This plot shows a bearing's acceleration signal over time (raw waveform). Diagnose the bearing from this image, choosing from: normal, inner_race, outer_race, ball.
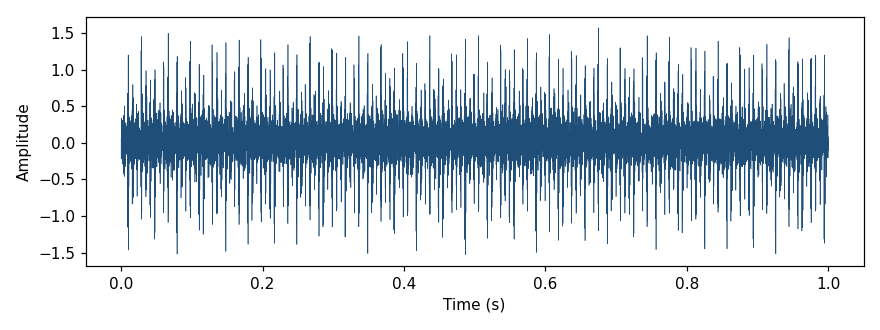
Answer: inner_race